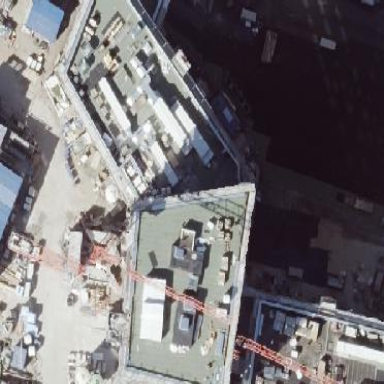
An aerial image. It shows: Office building with flat roof.